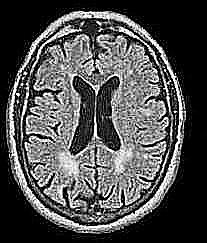
Label: notumor